Question:
I found in my ipod touch and in iphone simulator, the button "return" only respond when touch area inside red rectangle, other places not respond
What's the problem?
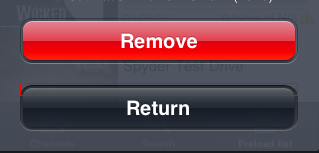
Answer: Are you using a tabbar controller?
The problem is that you are calling actionsheet in a subview and it's not fullscreen.
I had the same problem and I found the solution in this answer:
<URL>
'''
[actionSheet showInView:[UIApplication sharedApplication].keyWindow];
'''